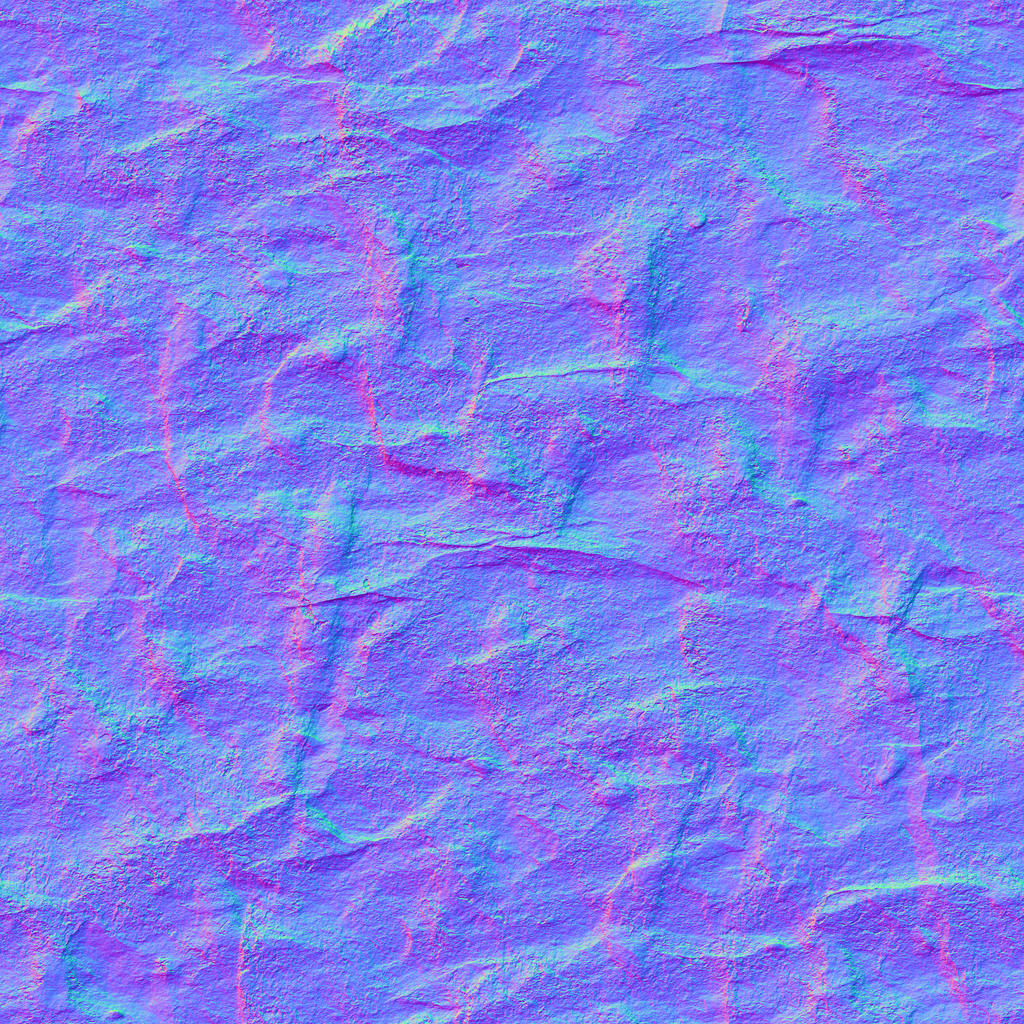
Texture map type: NormalDX